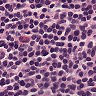
Metastatic tissue present: no